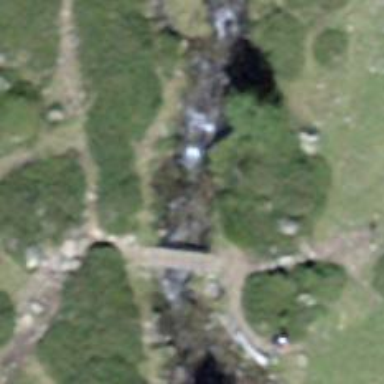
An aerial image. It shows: Path crossing bridge with excellent trail visibility.